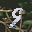
Label: 9